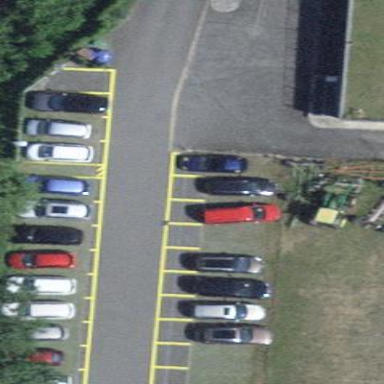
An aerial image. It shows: Parking area.